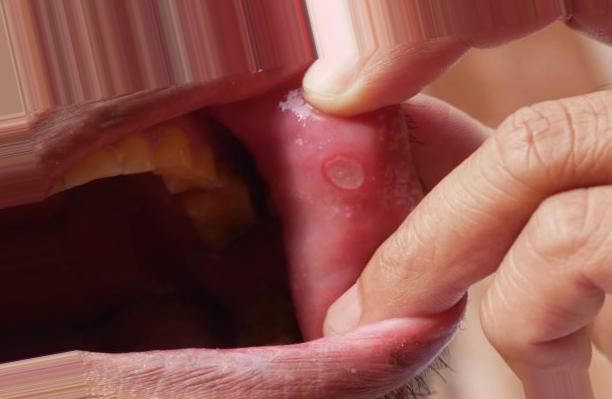
Condition: Mouth Ulcer